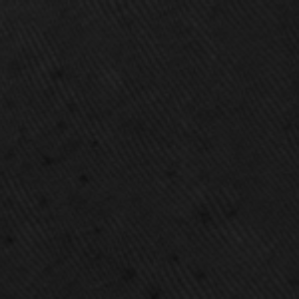
Label: frost